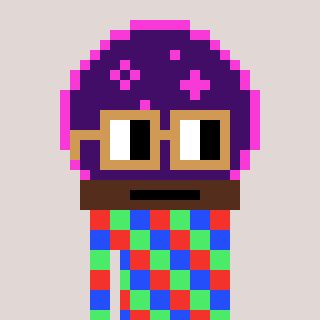
a pixel art character with square brown glasses, a crystalball-shaped head and a slimegreen-colored body on a warm background